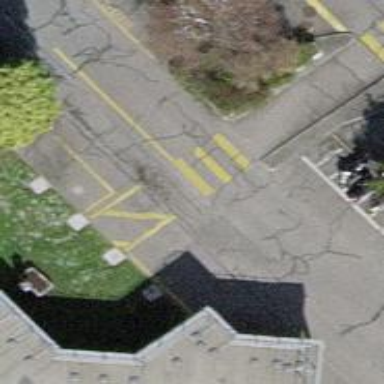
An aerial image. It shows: Zebra crossing for pedestrians.